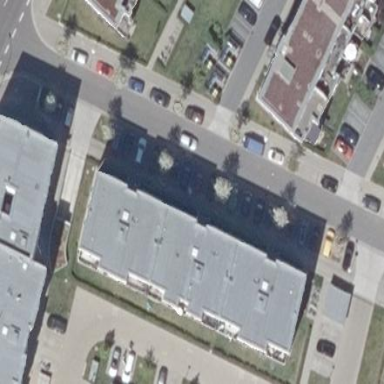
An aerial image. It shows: Flat-roofed apartment building.